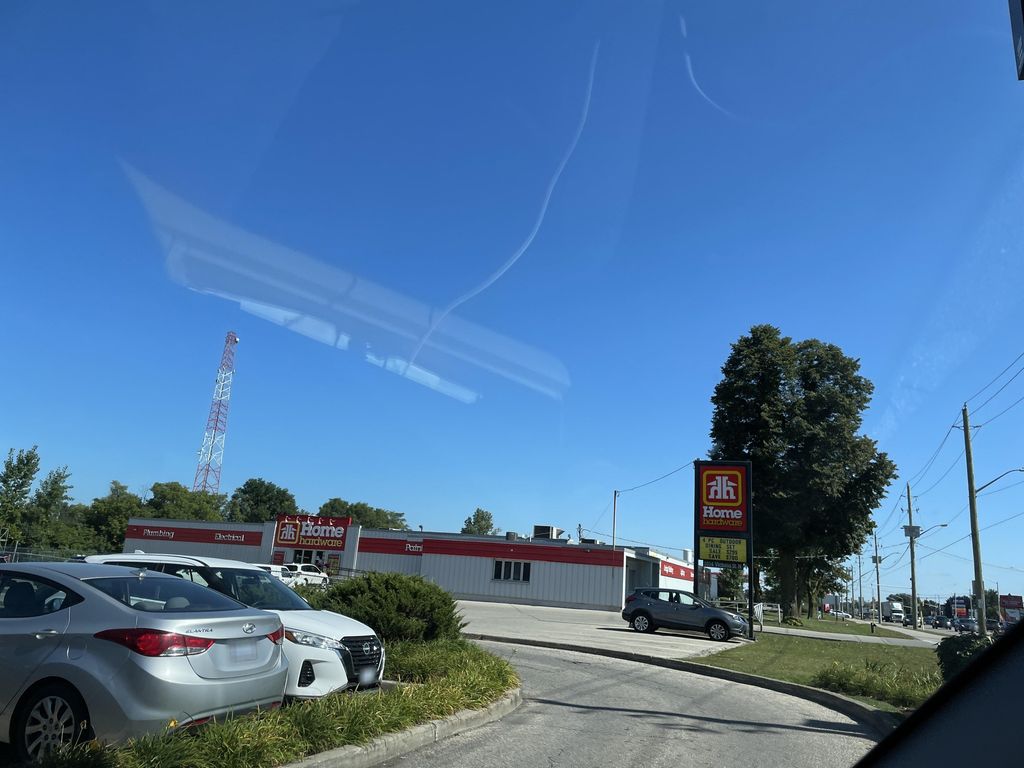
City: kitchener-waterloo